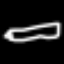
Label: pencil